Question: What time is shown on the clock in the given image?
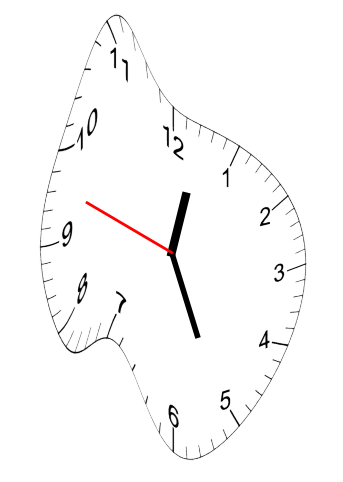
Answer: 12:25:48